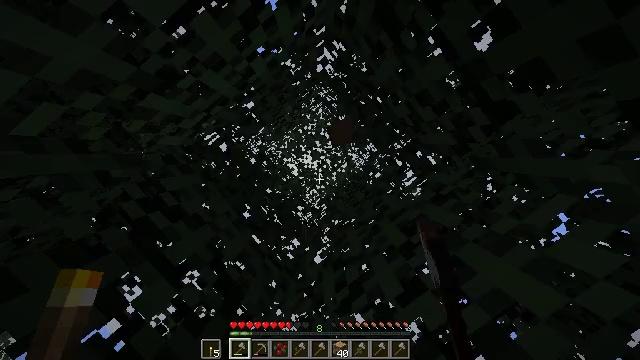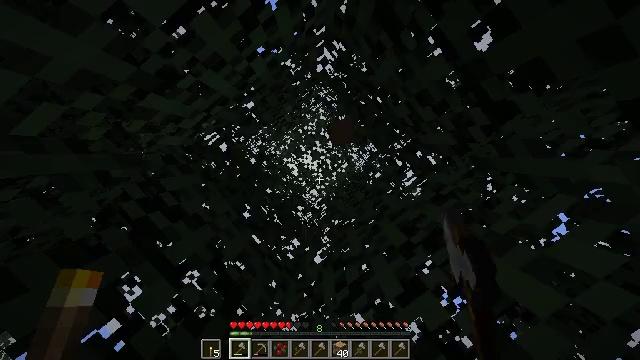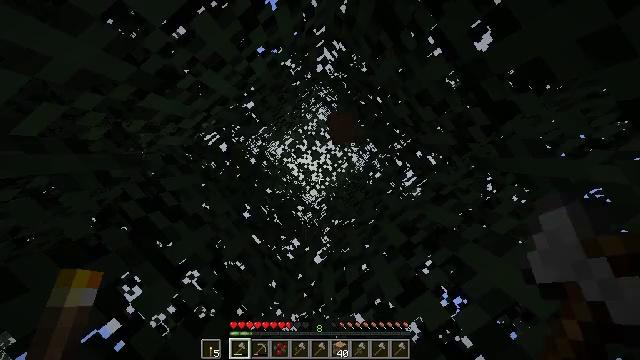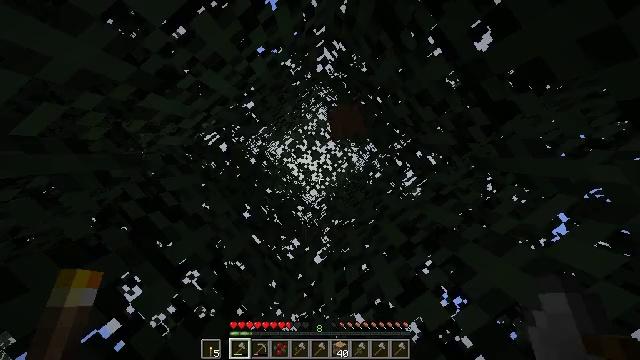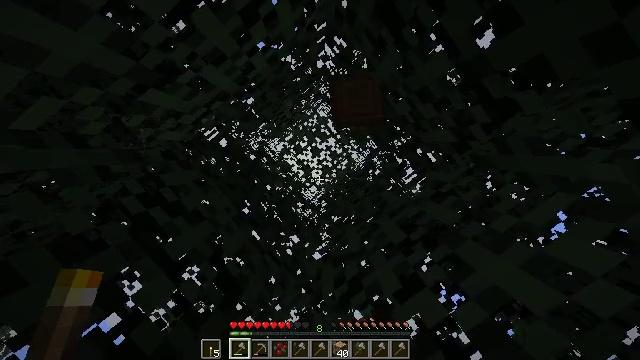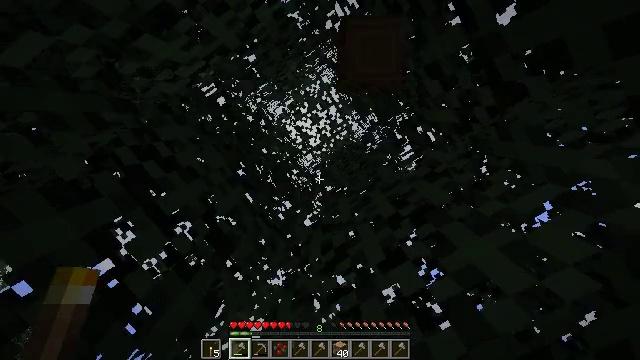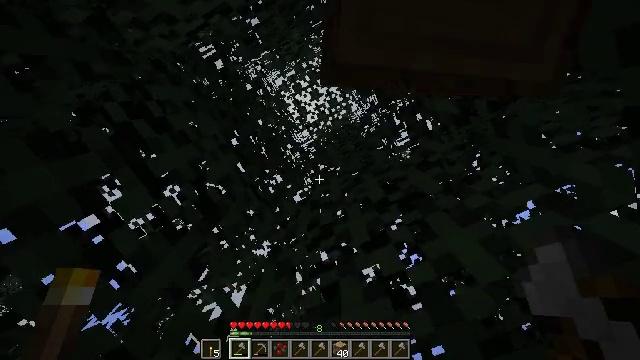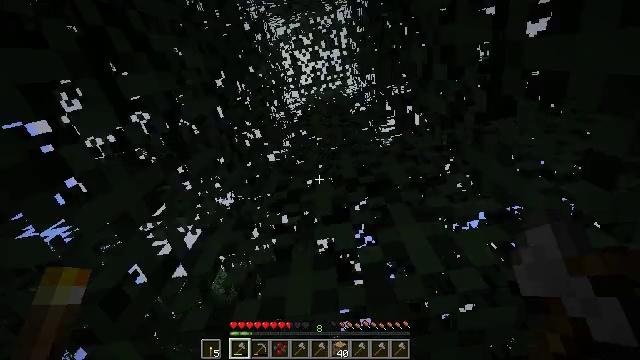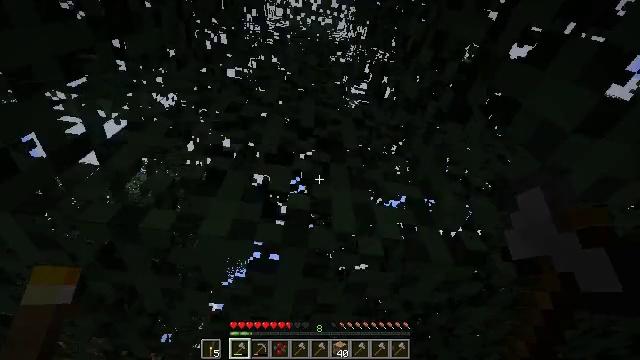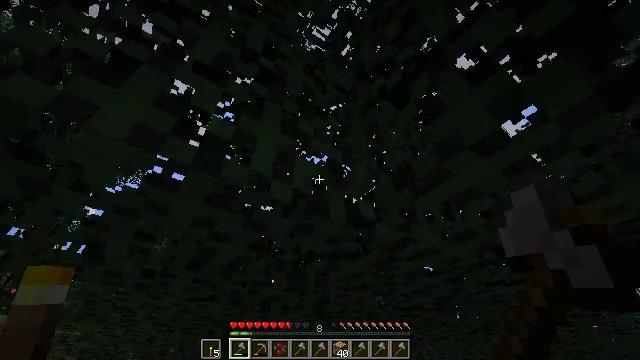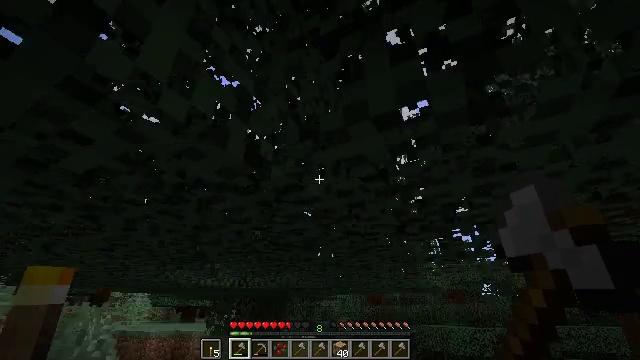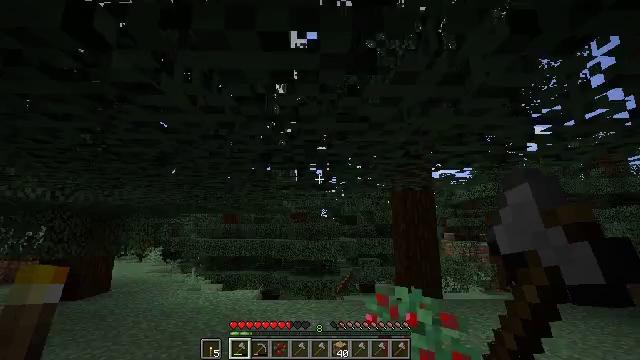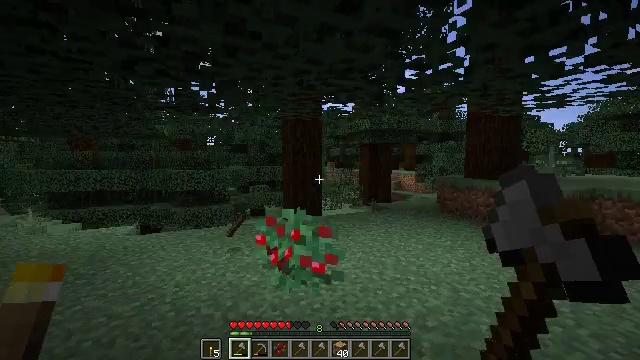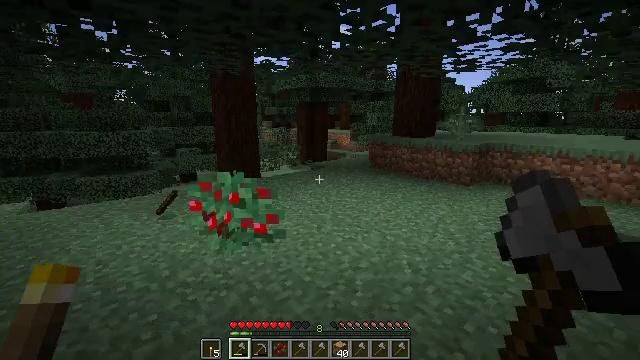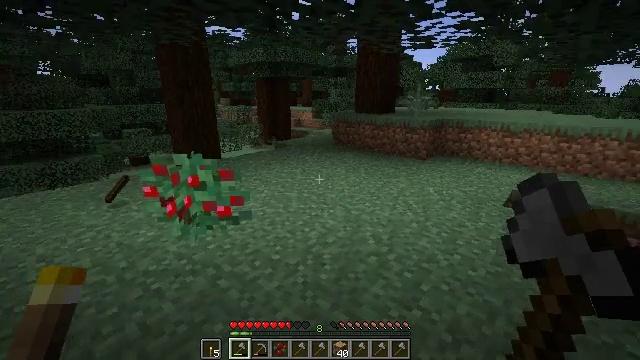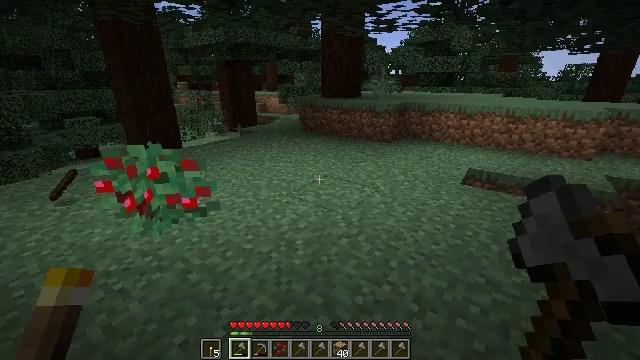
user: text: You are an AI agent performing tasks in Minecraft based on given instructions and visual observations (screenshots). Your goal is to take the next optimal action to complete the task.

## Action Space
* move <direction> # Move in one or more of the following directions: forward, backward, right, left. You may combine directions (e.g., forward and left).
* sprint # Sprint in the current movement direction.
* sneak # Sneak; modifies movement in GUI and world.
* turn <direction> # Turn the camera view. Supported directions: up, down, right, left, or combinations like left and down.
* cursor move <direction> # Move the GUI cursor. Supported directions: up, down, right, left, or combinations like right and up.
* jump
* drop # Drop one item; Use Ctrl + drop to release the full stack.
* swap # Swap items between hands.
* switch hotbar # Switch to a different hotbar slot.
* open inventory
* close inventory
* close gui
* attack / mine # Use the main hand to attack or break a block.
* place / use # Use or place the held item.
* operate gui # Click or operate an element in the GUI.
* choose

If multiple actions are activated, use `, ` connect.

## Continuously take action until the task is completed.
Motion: motion action
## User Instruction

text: Clear the sweet berry bush to collect the sweet berries.
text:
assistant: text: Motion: no_op
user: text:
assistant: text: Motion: no_op
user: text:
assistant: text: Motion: no_op
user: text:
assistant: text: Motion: no_op
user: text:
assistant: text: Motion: turn right and down
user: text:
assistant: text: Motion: turn right and down
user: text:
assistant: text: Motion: turn right and down
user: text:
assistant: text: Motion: turn right and down
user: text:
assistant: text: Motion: turn right and down
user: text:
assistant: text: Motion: turn right and down
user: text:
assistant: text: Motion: turn right and down
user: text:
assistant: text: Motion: turn right and down
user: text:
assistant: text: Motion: turn right and down
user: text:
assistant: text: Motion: turn right and down
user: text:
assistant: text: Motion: turn right and down
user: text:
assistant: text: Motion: no_op
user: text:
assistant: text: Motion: no_op
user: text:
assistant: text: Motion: no_op
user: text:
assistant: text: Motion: no_op
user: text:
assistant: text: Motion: turn right and up
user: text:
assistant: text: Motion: move forward
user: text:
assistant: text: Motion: move forward
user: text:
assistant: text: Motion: move forward
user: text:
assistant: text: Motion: move forward
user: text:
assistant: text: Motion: move forward
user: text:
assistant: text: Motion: move forward
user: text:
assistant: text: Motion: move forward
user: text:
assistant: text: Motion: move forward, turn left
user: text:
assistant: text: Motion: move forward, turn left and up
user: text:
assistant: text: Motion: move forward, turn left and up